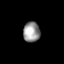
Tissue: skin
Cell type: Epithelial cells
Senescence score: 0.2637
Nuclear area (px): 336
Mean DAPI intensity: 149.625